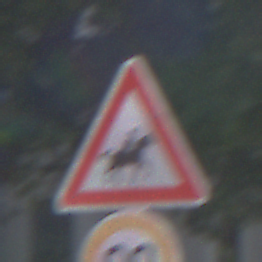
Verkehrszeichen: ReiterLinks
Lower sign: Geschwindigkeit90
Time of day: MorningAfternoon
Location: Outdoor (Urban)
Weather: PartlyCloudy
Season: NotSpecified
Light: Natural